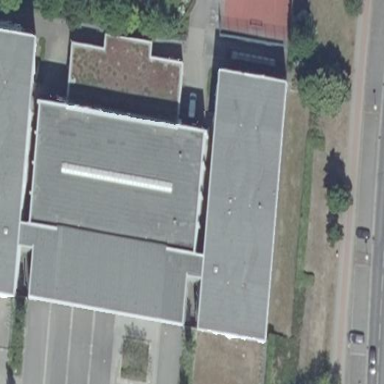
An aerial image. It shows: School building.